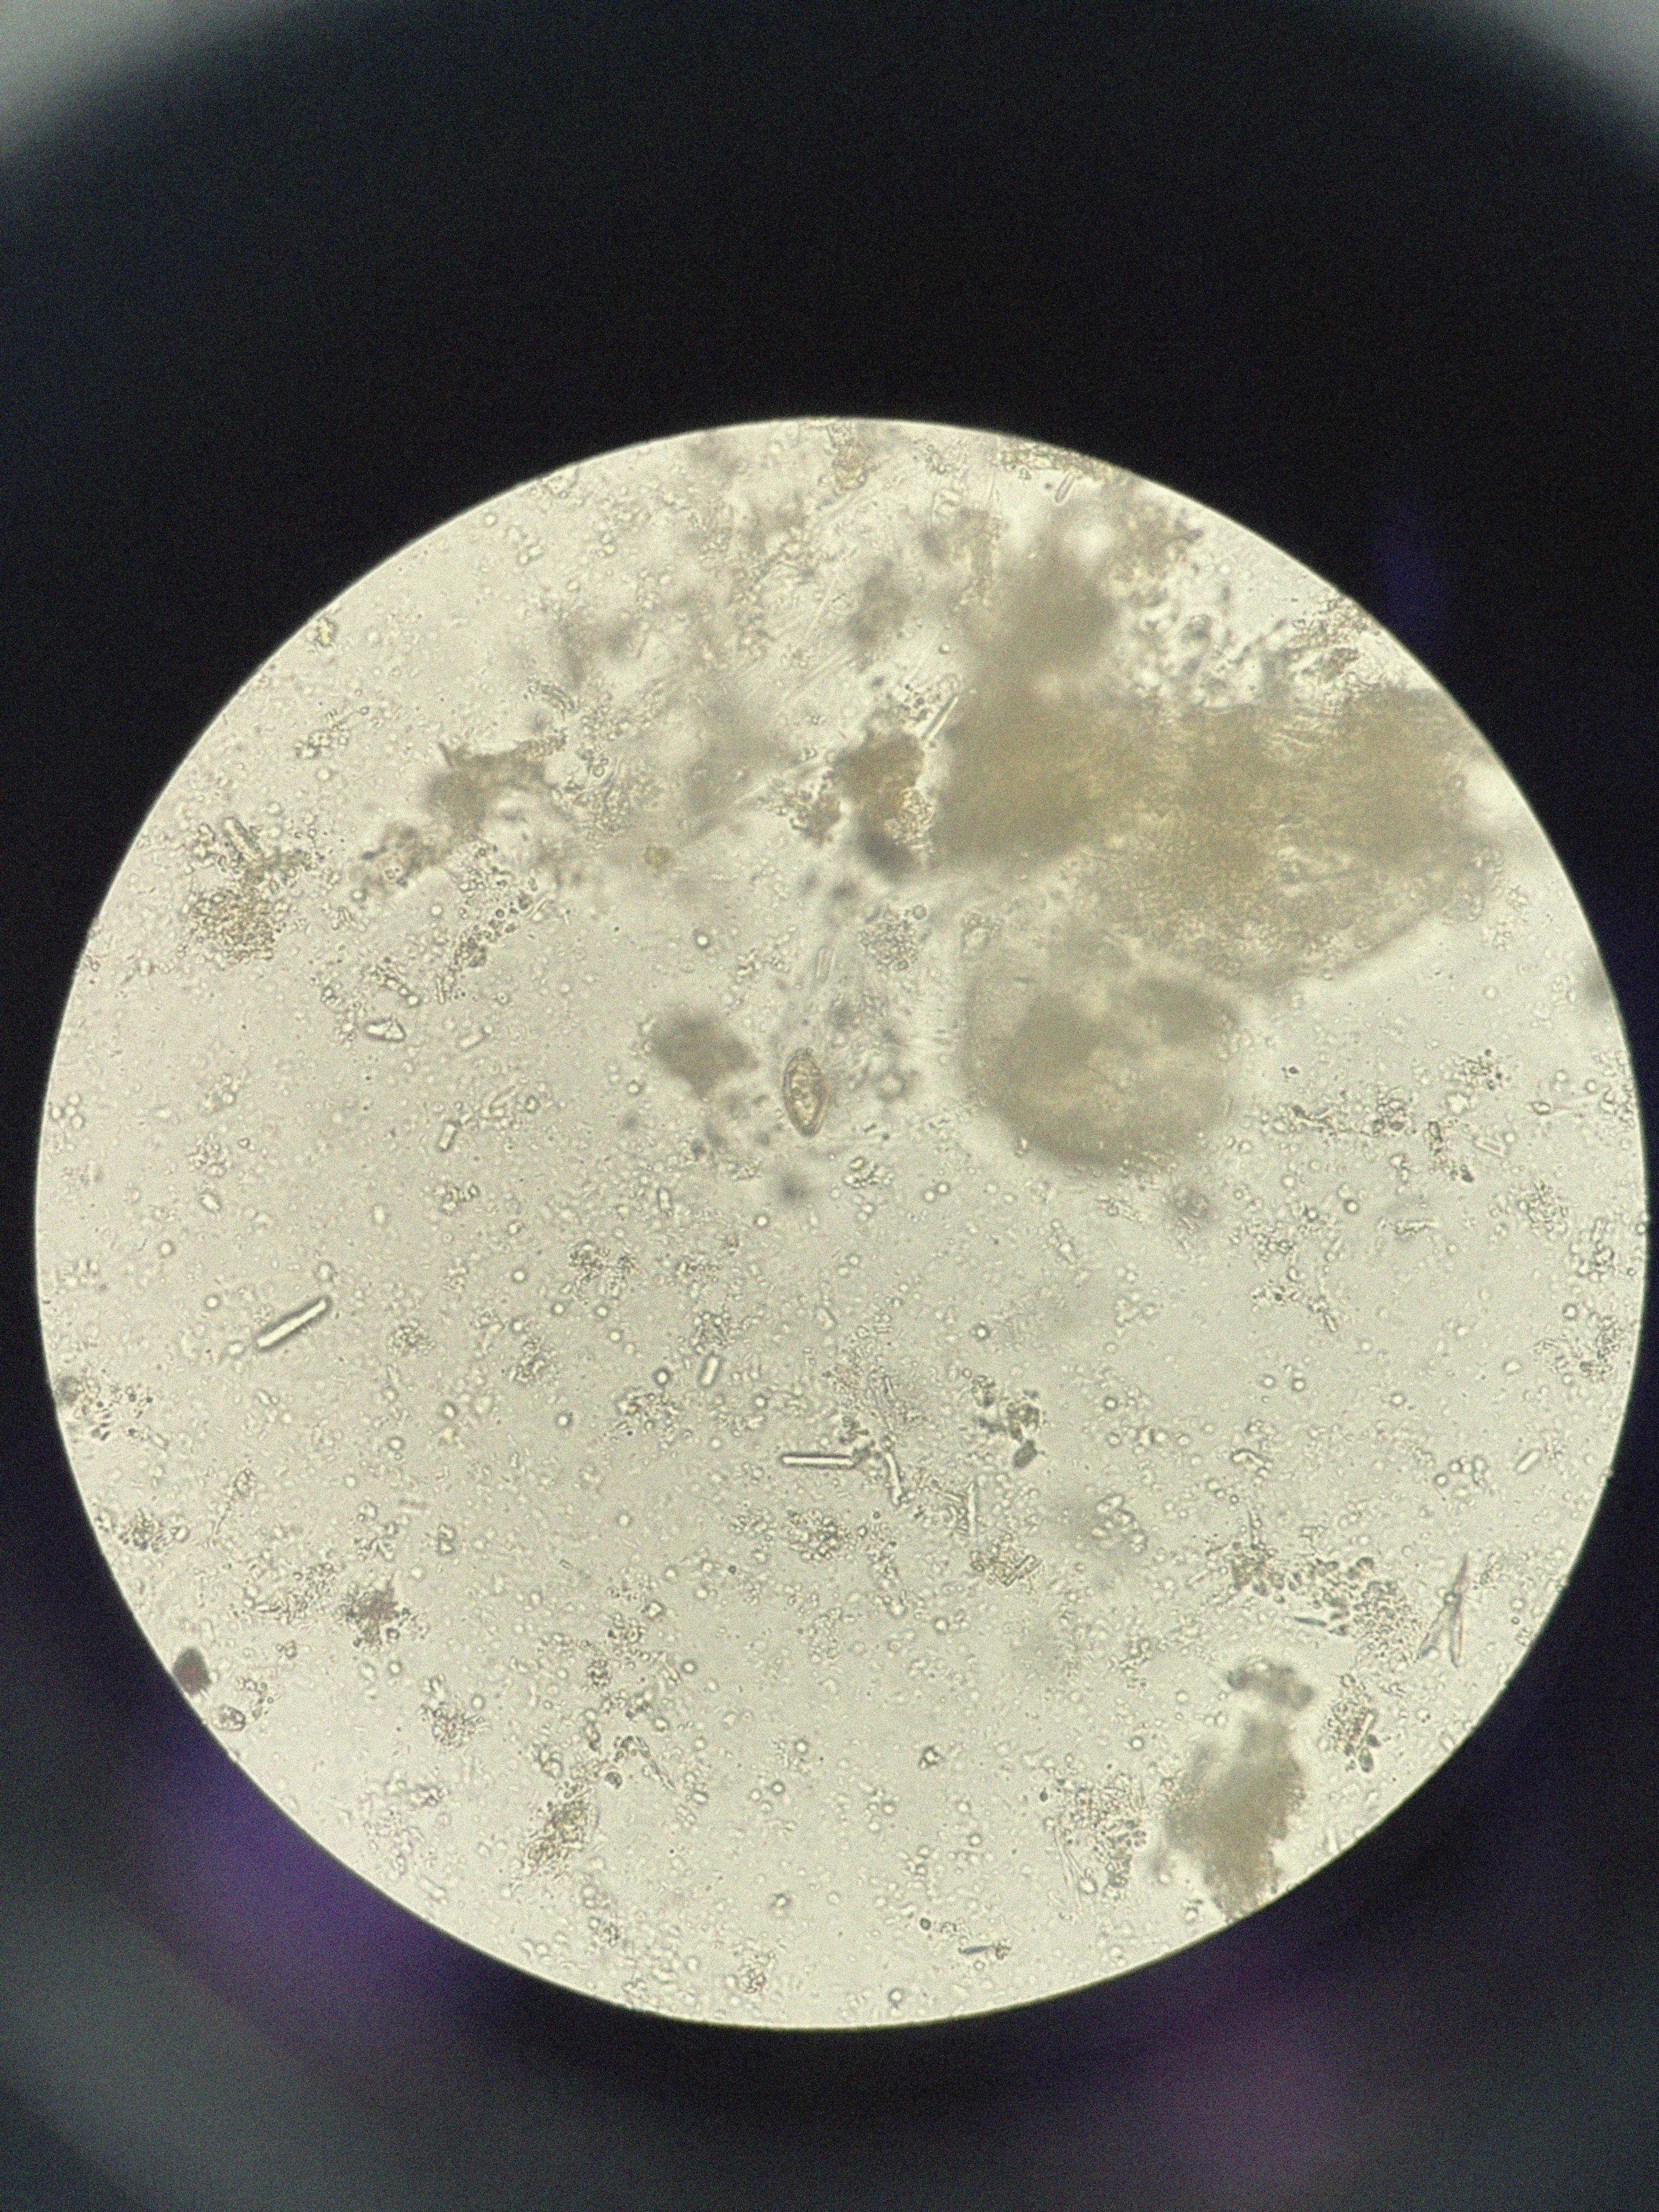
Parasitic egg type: Opisthorchis viverrine